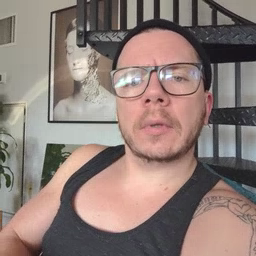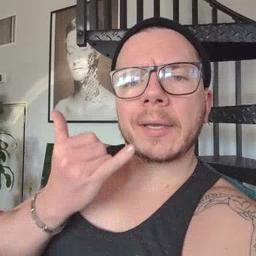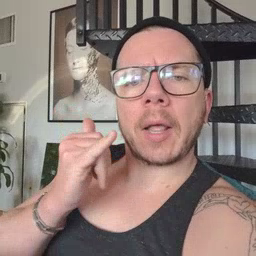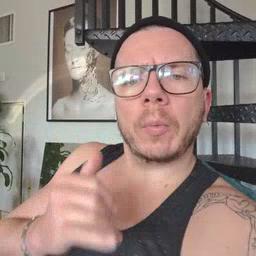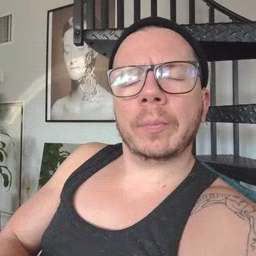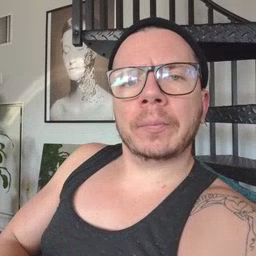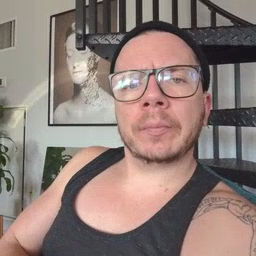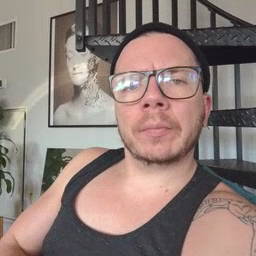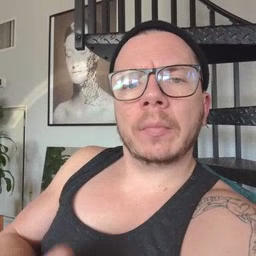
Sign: yellow